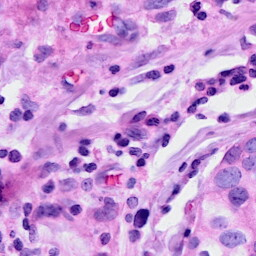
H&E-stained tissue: Breast